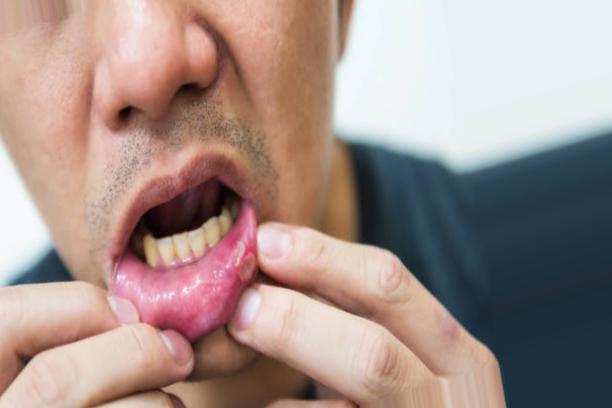
Condition: Mouth Ulcer